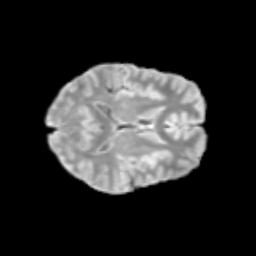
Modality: T2w
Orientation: axial
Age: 13
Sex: female
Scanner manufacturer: siemens
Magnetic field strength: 3 T
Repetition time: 3.8 s
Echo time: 0.07 s